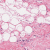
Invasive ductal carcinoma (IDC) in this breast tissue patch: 0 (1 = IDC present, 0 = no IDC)